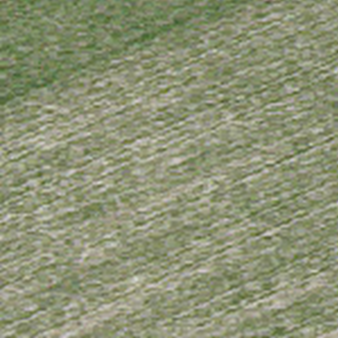
Label: other